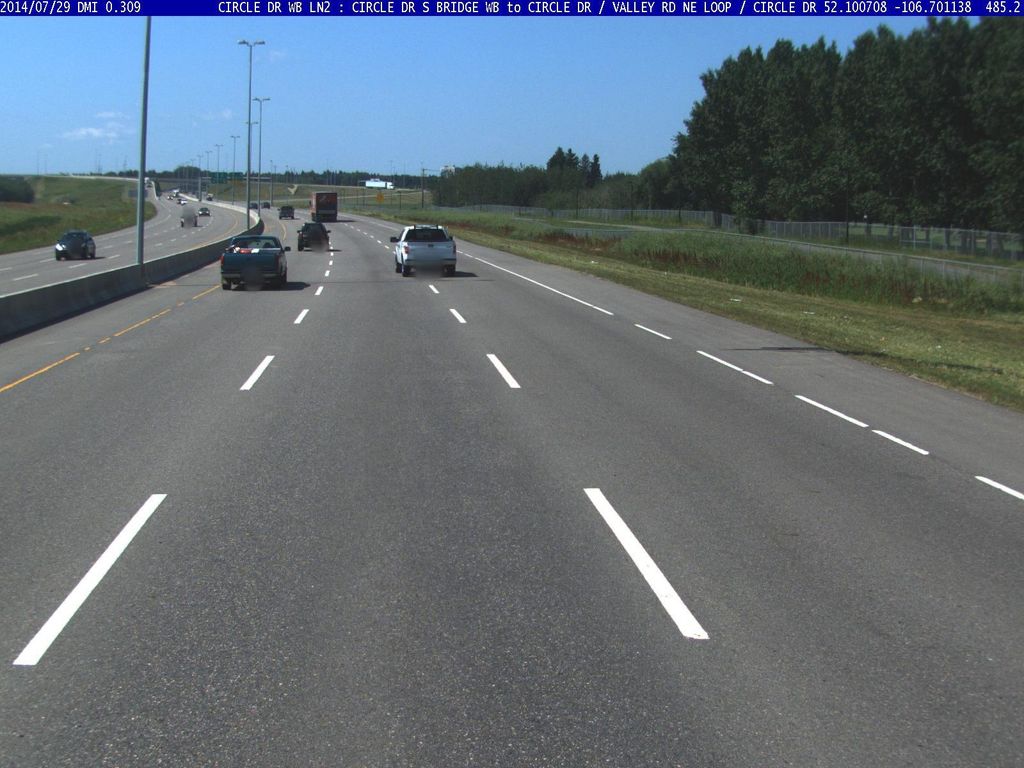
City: saskatoon